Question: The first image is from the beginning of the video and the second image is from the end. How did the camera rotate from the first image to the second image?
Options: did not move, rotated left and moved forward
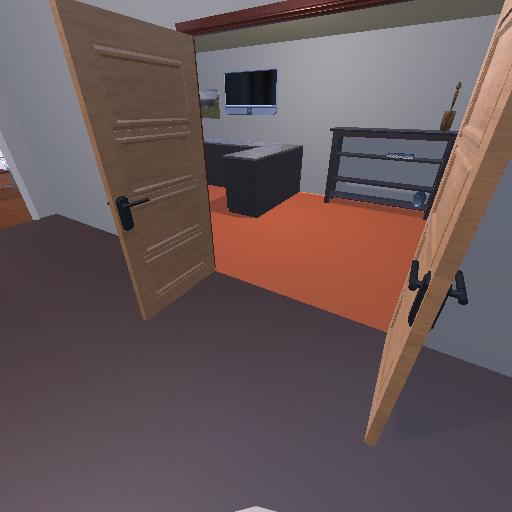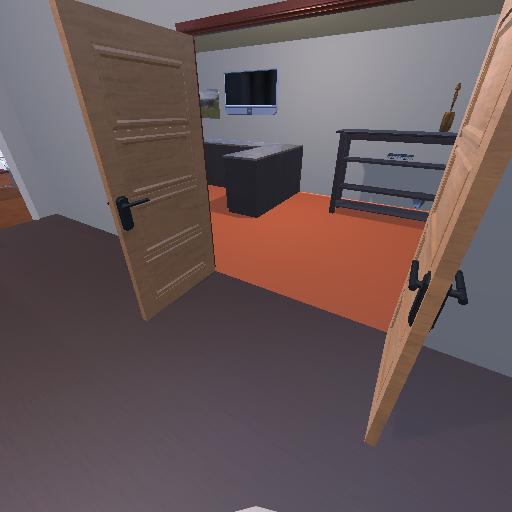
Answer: did not move